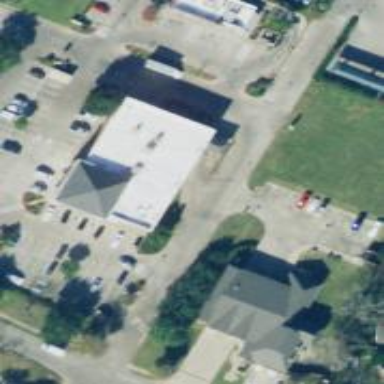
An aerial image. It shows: Pharmacy providing healthcare services.